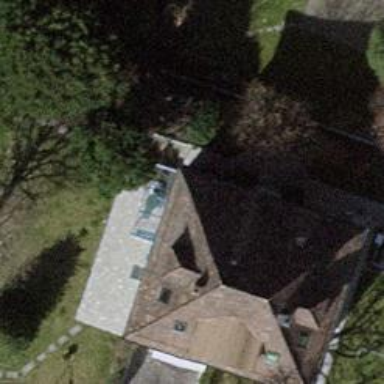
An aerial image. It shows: Building with pyramidal-shaped roof.